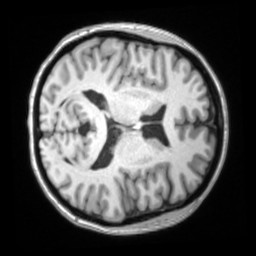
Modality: T1w
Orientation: axial
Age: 44
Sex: female
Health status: ill
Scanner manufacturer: siemens
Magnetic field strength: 3 T
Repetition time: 2.2 s
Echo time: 0.00157 s